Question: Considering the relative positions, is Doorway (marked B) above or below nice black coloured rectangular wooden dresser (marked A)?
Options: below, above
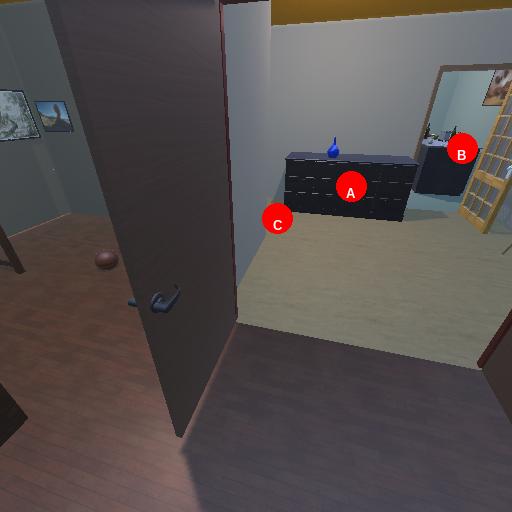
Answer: below